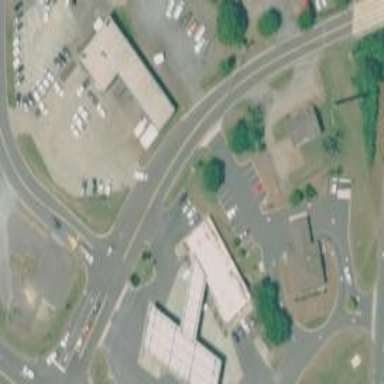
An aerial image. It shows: Convenience shop.